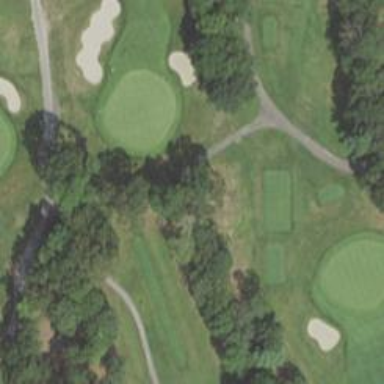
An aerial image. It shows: Path designated for golf carts.